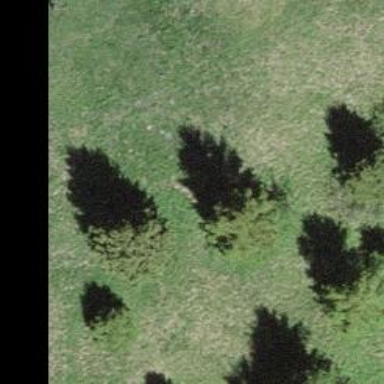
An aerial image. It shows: Single tag "natural: tree."